Question: I would like to get the selected item as String from a TableView, but it returns the whole path.

In the picture above, when I click to select the cell, I would like to get
'''
Indicator selected is: = Shannon Entropy;
'''
while I get
'''
Indicator selected is: taindicators.indicatorsmaingui.IndicatorsGuiController$Indicators@2dafcbf
'''
Here is my code
'''
tableviewIndicators.setOnMousePressed(new EventHandler<MouseEvent>() {
@Override
public void handle(MouseEvent event) {
if (event.isPrimaryButtonDown() && event.getClickCount() == 1) {
String indSelected = tableviewIndicators.getSelectionModel().getSelectedItem().toString();
System.out.println("Indicator selected is: " + indSelected);
}
}
});
}
'''
What's wrong with this code?
Thanks.
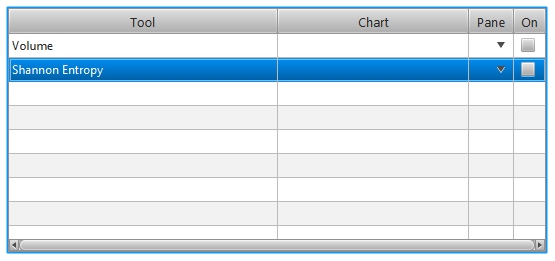
Answer: As I stated in my comment, it would be better to use 'ChangeListener' for 'TableView' instead of 'EventHandler<MouseEvent>'. Here is a small demo:
'''
import javafx.application.Application;
import javafx.beans.property.SimpleStringProperty;
import javafx.collections.FXCollections;
import javafx.collections.ObservableList;
import javafx.geometry.Insets;
import javafx.scene.Scene;
import javafx.scene.control.Label;
import javafx.scene.control.TableColumn;
import javafx.scene.control.TableView;
import javafx.scene.control.cell.PropertyValueFactory;
import javafx.scene.layout.BorderPane;
import javafx.scene.layout.HBox;
import javafx.stage.Stage;
public class TableDemo extends Application {
public static void main(String[] args) {
launch(args);
}
@Override
public void start(Stage stage) throws Exception {
final Label lblTool = new Label();
HBox hBox = new HBox();
hBox.setSpacing(5.0);
hBox.setPadding(new Insets(5, 5, 5, 5));
hBox.getChildren().add(lblTool);
final TableView<TableProps> table = new TableView<>();
//Table columns
TableColumn<TableProps, String> clmTool = new TableColumn<>("Tool");
clmTool.setMinWidth(160);
clmTool.setCellValueFactory(new PropertyValueFactory<>("tool"));
TableColumn<TableProps, String> clmChart = new TableColumn<>("Chart");
clmChart.setMinWidth(160);
clmChart.setCellValueFactory(new PropertyValueFactory<>("chart"));
//Add data
final ObservableList<TableProps> data = FXCollections.observableArrayList(
new TableProps("Volume", ""),
new TableProps("Shannon entropy", "")
);
table.setItems(data);
table.getColumns().addAll(clmTool, clmChart);
//Add change listener
table.getSelectionModel().selectedItemProperty().addListener((observableValue, oldValue, newValue) -> {
//Check whether item is selected and set value of selected item to Label
if (table.getSelectionModel().getSelectedItem() != null) {
lblTool.setText(newValue.getTool());
}
});
BorderPane pane = new BorderPane();
pane.setTop(hBox);
pane.setCenter(table);
stage.setScene(new Scene(pane, 640, 480));
stage.show();
}
public class TableProps {
private final SimpleStringProperty tool;
private final SimpleStringProperty chart;
public TableProps(String tool, String chart) {
this.tool = new SimpleStringProperty(tool);
this.chart = new SimpleStringProperty(chart);
}
public String getTool() {
return tool.get();
}
public SimpleStringProperty toolProperty() {
return tool;
}
public void setTool(String tool) {
this.tool.set(tool);
}
public String getChart() {
return chart.get();
}
public SimpleStringProperty chartProperty() {
return chart;
}
public void setChart(String chart) {
this.chart.set(chart);
}
}
}
'''
You may also notice that it works even when you move arrow keys. Not just by mouse click.